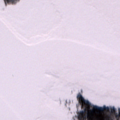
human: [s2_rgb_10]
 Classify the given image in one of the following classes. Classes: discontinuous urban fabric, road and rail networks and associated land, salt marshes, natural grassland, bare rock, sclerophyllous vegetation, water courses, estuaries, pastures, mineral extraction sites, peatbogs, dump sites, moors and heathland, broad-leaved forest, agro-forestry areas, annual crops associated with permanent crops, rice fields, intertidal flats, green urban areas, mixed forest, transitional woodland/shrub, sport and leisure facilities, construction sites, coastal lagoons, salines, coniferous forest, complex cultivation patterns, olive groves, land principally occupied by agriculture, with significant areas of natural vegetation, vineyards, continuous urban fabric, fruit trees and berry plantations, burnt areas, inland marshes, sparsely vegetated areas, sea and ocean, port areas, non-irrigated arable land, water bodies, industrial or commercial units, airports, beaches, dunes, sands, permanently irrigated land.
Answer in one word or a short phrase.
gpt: pastures, land principally occupied by agriculture, with significant areas of natural vegetation, broad-leaved forest, coniferous forest, salt marshes, sea and ocean